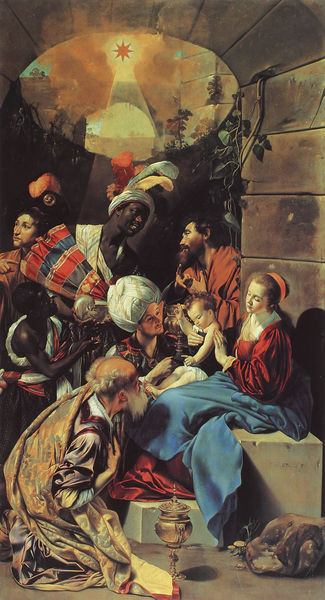
Titel: Die Anbetung der Könige
Künstler: Juan Bautista Maino
Institution: Madrid, Museo del Prado
Schlagwörter: feder, mann, frauen, menschen, frau, männer, schwarz, bart, bärte, wand, architektur, federn, steine, sonne, gold, kelch, kind, pflanze, höhle, kinder, farbig, afrika, baby, tor, leuchten, farbige, neger, schwarze, alter, greis, orient, stern, afrikaner, schwarzer, christus, jesus, mohr, könige, personengruppe, maria, anbetung, turban, jesuskind, basar, mohren, christuskind, bethlehem, d, heilige 3 könige